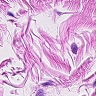
Metastatic tissue present: no